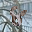
Label: 8